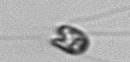
Label: flagellate_morphotype1